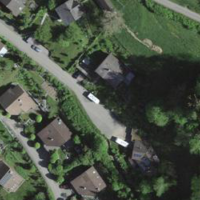
EUNIS habitat code: 55
Species observed at this site:
Prunus padus